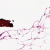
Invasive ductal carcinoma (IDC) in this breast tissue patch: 0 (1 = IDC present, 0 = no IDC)